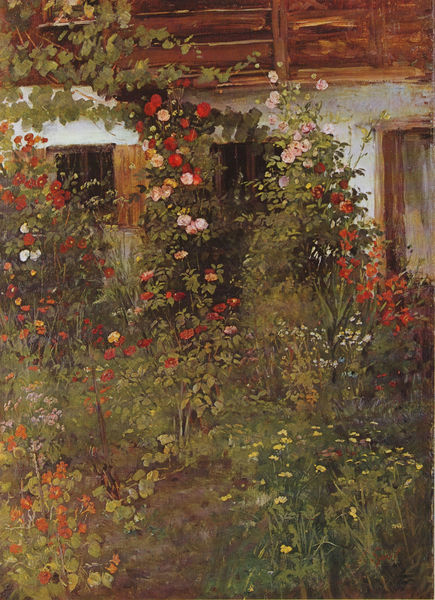
Titel: Leibls Wohnhaus in Aibling
Künstler: Johann Sperl
Standort: Hannover
Institution: Niedersächsische Landesgalerie
Schlagwörter: blau, blätter, flügel, gemälde, laub, schatten, weiß, gelb, grün, impressionismus, landschaft, ocker, äste, ausschnitt, blume, blumen, braun, bunt, fenster, frankreich, glas, grau, holz, licht, orange, schwarz, tür, ölbild, blüten, dach, gras, haus, rasen, rose, rosen, rot, weg, wiese, beige, hochformat, malerei, wand, rahmen, vorhang, öl, erde, gräser, halme, natur, büsche, gebüsch, gitter, hütte, pfad, sträucher, land, pflanze, pflanzen, rosa, fensterläden, garten, ranken, stilleben, balkon, sommer, ruhe, fassade, mauer, hecke, lila, tag, violett, bauernhof, weis, idylle, läden, wild, wein, duktus, detail, monet, balken, menzel, gardiene, bretter, lavendel, dotterblume, dotterblumen, blühen, eingang, fensterladen, wohnhaus, provence, fensterrahmen, hauswand, mohn, türstock, flora, pinselstrich, girlanden, gewächse, efeu, putz, üppig, ländlich, landhaus, bauernhaus, beet, beete, kletterpflanze, claude, dahlien, tirol, wohnen, botanik, heckenrose, details, malven, wachsen, holzdach, matsch, kalk, komplementärfarben, erdgeschoß, bauerngarten, verwildert, getüncht, fülle, bauernblumen, buschwindröschen, erdegeschoß, geweiselt, klematis, kletterblumen, orhang, um 1850?, verwuchert, wicken, wildwiese, wildwuchs, wuchern, überwuchern, überwucherung, kapuzinerkresse, weuss, kletterrosen, stockrosen, öl#, gewucher, lahn, kapuzinerkressen